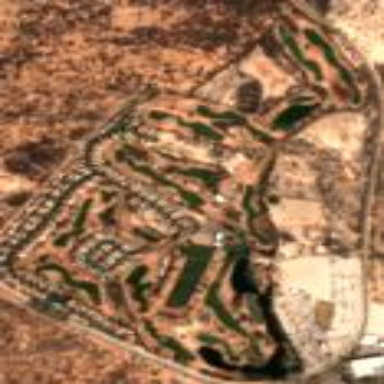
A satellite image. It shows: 18-hole golf course.